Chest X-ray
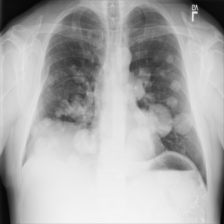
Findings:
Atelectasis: negative
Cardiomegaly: negative
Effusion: negative
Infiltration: negative
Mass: positive
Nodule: negative
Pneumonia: negative
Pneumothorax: negative
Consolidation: negative
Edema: negative
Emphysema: negative
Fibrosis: negative
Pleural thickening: negative
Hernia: negative